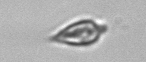
Label: Oxytoxum